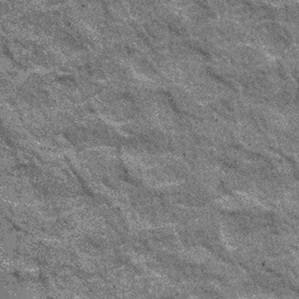
Label: frost